Question: I want to validate a field to be able to accept values only between 1 and 100. It works fine, but when i write a something that is not an integer is don't see the custom message i expect.
This is the field:
'''
<h:inputText id="discountPercentage" value="#{newOfferSupportController.discountPercentage}" validator="#{newOfferSupportController.validateDiscountPercentage}"/>
<span style="color: red;"><h:message for="discountPercentage"
showDetail="true" /></span>
'''
This is the validator method:
'''
public void validateDiscountPercentage(FacesContext context,
UIComponent validate, Object value) {
FacesMessage msg = new FacesMessage("");
String inputFromField = "" + value.toString();
String simpleTextPatternText = "^([1-9]|[1-9]\d|100)$";
Pattern textPattern = null;
Matcher productValueMatcher = null;
textPattern = Pattern.compile(simpleTextPatternText);
productValueMatcher = textPattern.matcher(inputFromField);
if (!productValueMatcher.matches()) {
msg = new FacesMessage("Only values between 1 and 100 allowed");
throw new ValidatorException(msg);
}
for (int i = 0; i < inputFromField.length(); i++) {
// If we find a non-digit character throw Exception
if (!Character.isDigit(inputFromField.charAt(i))) {
msg = new FacesMessage("Only numbers allowed");
throw new ValidatorException(msg);
}
}
}
'''
This is the error i message i see when i ester something that is not a number:

Why i don't see the message: Only numbers allowed?
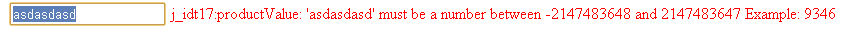
Answer: Why don't you use jsf's <URL> for this purpose?
'''
<h:inputText id="discountPercentage"
value="#{newOfferSupportController.discountPercentage}">
<f:validateLongRange minimum="1" maximum="100"/>
</h:inputText>
'''
You can even define your own custom validation messages if the default messages don't fit your needs. See <URL> for more information.
Besides this, your error message is for 'productValue' and not for 'discountPercentage'.